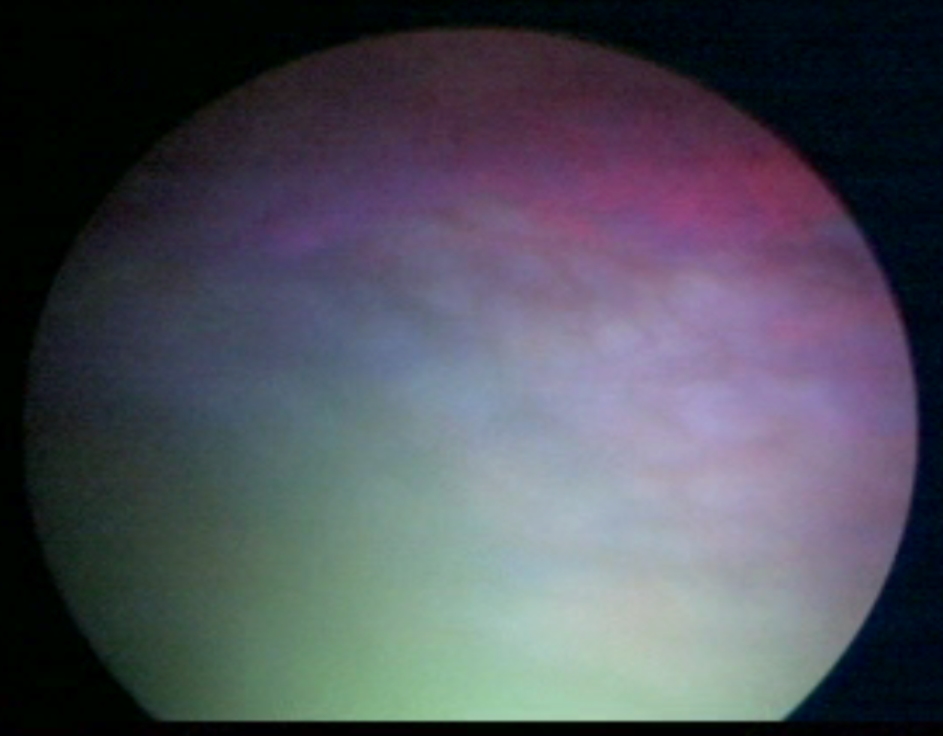
Modality: BLC
Class: Malignant
Subclass: LowGradePapillary
Lesion: L1
Stage: Ta
Morphology: Papillary
Bladder cancer association: Yes